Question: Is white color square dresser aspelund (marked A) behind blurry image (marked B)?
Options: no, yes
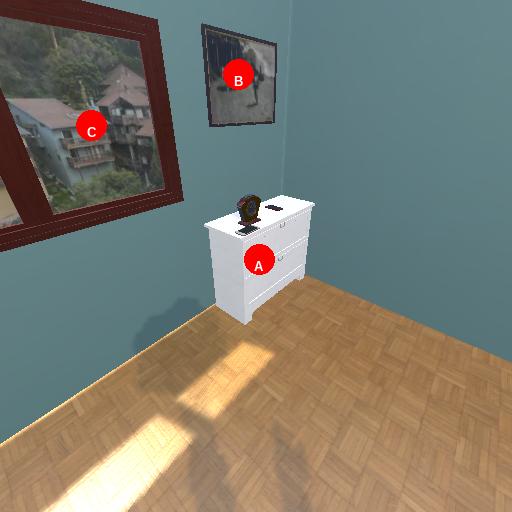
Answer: no